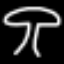
Label: mushroom